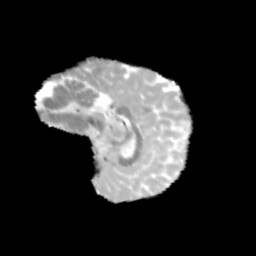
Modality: MD
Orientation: sagittal
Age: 11
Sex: male
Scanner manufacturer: siemens
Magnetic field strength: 3 T
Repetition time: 3.8 s
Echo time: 0.07 s